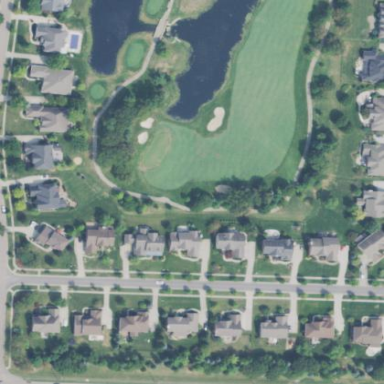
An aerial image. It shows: Grassy area designated as golf fairway.